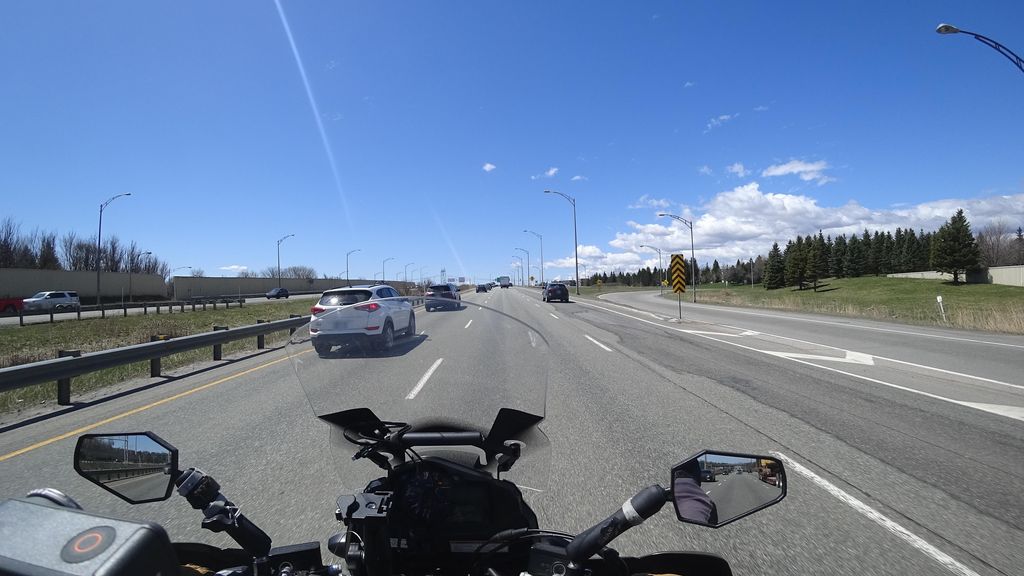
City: quebec_city